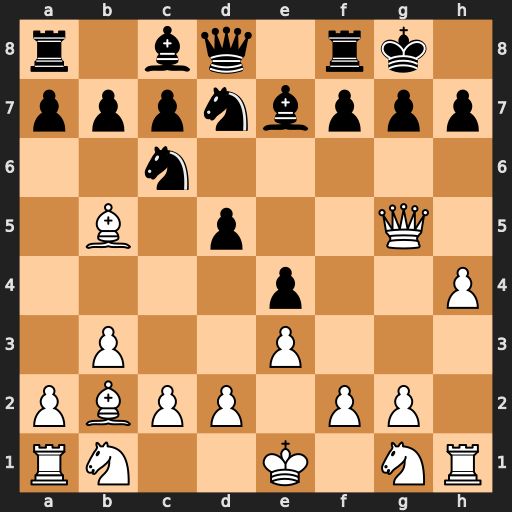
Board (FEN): r1bq1rk1/pppnbppp/2n5/1B1p2Q1/4p2P/1P2P3/PBPP1PP1/RN2K1NR
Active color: w
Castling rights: KQ
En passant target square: -
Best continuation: Qxg7#